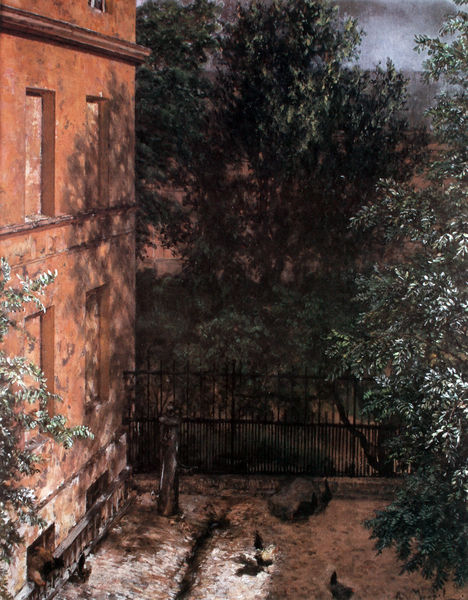
Titel: Blick in einen kleinen Hof
Künstler: Adolph Menzel
Standort: Berlin
Institution: Alte Nationalgalerie
Schlagwörter: baum, blätter, dunkel, gemälde, gewitter, himmel, laub, schatten, vogel, wolken, bäume, grün, impressionismus, stadt, äste, abend, braun, fenster, licht, blick, gebäude, haus, rot, tier, tiere, wolke, zaun, wand, stein, ast, strauch, vögel, wind, busch, gitter, sonne, brunnen, sack, garten, fassade, perspektive, lehm, backstein, hof, enten, leiter, hinterhof, schmiedeeisen, hauswand, laubbaum, geflügel, graben, hahn, huhn, rückwand, fesnter, henne, hühner, zugemauert, eisenzaun, scharren, picken, hühnerhof, patio, zugemauerte fenster, aste, diffuses licht, 0hof, hof garten, kellerloch, eisenzeun